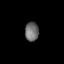
Tissue: lung
Cell type: Epithelial cells
Senescence score: 0.1179
Nuclear area (px): 256
Mean DAPI intensity: 108.996